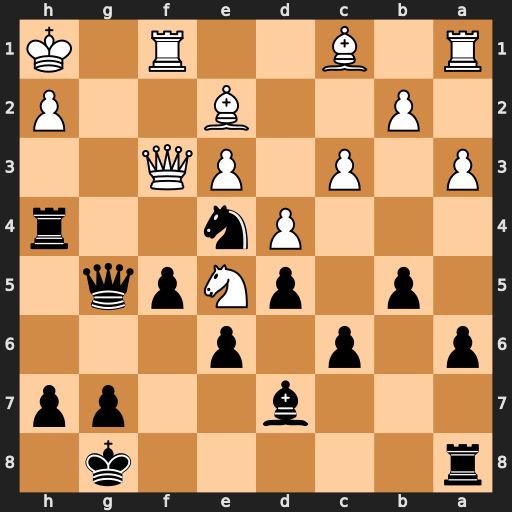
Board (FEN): r5k1/3b2pp/p1p1p3/1p1pNpq1/3Pn2r/P1P1PQ2/1P2B2P/R1B2R1K
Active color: b
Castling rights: -
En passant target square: -
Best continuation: Ng3+ Qxg3 Qxg3